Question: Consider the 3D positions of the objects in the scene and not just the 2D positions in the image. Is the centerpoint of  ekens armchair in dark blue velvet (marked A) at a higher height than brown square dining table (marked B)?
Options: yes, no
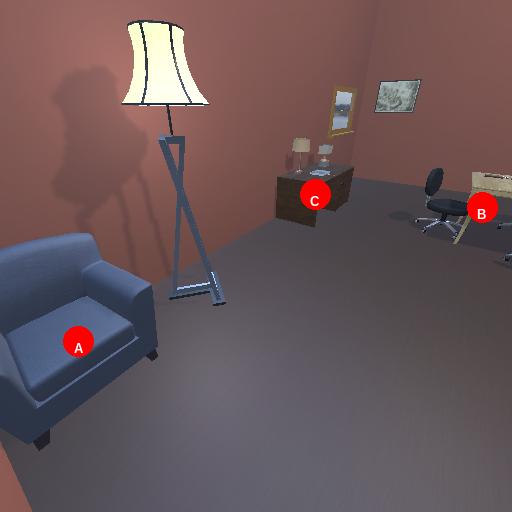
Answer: yes